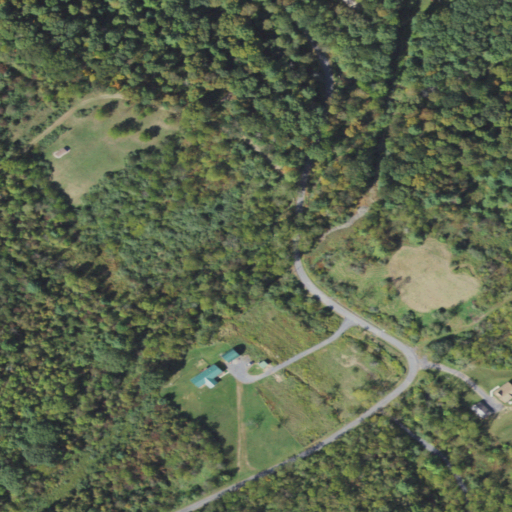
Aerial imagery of valley in Pennsylvania named Campbell Hollow containing deciduous forest, open development, pasture, mixed forest, and low intensity development